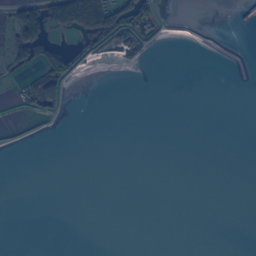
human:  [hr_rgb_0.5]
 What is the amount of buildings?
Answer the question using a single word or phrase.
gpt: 19

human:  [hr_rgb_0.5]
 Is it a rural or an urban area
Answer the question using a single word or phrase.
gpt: rural

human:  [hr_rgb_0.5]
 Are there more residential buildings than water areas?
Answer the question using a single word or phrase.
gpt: no

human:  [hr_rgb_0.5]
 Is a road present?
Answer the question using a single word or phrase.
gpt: yes

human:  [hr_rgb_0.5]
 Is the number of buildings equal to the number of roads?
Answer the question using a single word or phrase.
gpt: no

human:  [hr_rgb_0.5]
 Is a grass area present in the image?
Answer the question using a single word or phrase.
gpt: yes

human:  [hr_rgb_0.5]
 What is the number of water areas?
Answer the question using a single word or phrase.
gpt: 15

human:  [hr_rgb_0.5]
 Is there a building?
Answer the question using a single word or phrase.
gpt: yes

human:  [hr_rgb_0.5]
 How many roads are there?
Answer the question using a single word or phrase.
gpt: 89

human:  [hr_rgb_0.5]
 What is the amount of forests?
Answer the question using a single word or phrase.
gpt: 38

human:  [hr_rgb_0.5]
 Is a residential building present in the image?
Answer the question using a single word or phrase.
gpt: yes

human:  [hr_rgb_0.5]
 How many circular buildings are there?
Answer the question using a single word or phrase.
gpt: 1

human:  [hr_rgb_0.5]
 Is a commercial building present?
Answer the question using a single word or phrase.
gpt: no

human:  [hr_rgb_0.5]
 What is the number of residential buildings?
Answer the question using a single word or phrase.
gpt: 5

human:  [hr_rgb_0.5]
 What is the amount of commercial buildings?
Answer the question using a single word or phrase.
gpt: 0

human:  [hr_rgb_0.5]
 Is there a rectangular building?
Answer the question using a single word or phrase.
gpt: yes

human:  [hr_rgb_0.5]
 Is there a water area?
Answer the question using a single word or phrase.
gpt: yes

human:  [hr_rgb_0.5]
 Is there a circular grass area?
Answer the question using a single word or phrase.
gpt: no

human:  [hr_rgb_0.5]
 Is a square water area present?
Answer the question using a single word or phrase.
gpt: yes

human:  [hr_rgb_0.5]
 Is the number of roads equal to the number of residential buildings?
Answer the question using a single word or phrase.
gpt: no

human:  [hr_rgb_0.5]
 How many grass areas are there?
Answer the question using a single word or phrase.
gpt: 36

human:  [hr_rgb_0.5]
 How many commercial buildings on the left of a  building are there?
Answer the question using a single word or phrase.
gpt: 0

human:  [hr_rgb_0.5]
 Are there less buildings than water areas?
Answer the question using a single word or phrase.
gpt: no

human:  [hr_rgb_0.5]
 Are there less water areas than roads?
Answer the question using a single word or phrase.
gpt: yes

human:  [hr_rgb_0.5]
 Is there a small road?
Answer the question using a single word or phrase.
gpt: yes

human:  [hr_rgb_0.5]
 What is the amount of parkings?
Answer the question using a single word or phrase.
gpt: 5

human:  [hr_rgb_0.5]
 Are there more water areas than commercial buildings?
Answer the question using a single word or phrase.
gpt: yes

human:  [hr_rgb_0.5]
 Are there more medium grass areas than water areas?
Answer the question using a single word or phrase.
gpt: no

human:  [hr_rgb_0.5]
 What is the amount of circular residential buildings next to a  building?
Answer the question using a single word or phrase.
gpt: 0

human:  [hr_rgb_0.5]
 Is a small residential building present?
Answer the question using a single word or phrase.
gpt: yes

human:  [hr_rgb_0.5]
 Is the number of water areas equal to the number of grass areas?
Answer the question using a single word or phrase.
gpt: no

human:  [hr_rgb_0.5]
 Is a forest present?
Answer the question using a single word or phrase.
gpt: yes

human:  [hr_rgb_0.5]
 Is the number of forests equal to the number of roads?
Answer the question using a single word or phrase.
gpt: no

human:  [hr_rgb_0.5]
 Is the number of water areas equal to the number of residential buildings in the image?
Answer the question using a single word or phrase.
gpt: no

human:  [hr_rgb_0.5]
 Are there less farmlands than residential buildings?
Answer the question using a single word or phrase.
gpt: no

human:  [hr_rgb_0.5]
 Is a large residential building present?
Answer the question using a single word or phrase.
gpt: no

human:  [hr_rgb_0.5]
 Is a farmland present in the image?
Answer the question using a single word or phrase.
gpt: yes

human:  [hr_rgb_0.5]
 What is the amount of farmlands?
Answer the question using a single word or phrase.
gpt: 16

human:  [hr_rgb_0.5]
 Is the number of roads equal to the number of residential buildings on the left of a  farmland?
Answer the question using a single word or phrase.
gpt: no

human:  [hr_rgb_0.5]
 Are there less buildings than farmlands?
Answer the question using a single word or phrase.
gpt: no

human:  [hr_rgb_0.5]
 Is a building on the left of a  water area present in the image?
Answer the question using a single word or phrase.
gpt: yes

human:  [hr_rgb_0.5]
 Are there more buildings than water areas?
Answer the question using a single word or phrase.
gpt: yes

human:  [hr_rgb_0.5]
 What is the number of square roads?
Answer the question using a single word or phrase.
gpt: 0

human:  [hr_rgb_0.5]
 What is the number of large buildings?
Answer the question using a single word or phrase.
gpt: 1

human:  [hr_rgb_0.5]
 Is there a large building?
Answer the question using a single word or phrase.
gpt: yes

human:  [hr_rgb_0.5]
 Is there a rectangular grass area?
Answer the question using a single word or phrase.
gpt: yes

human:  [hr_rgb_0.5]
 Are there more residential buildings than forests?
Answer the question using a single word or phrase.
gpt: no

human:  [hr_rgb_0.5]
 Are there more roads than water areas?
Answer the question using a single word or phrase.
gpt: yes

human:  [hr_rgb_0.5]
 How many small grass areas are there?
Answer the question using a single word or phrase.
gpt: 6

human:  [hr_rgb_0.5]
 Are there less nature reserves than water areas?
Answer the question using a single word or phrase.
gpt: yes

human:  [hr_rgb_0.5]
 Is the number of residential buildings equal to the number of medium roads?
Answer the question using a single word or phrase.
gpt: no

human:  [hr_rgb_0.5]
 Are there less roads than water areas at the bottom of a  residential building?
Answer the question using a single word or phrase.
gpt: no

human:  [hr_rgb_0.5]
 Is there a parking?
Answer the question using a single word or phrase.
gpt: yes

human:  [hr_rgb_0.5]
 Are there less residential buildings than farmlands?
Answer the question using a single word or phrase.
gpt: yes

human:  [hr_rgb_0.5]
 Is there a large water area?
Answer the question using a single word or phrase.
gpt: yes

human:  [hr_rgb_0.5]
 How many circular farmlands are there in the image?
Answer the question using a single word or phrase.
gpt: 0

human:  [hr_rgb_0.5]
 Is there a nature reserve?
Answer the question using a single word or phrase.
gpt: yes

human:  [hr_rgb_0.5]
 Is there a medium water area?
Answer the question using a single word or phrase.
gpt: yes

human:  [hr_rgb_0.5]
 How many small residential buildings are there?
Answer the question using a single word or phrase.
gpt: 5

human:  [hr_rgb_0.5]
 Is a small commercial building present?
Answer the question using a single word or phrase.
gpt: no

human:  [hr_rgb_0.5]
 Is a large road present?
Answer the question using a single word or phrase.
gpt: no

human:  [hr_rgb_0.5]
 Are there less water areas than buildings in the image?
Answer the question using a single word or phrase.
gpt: yes

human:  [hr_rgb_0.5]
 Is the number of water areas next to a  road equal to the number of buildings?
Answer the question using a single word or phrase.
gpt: no

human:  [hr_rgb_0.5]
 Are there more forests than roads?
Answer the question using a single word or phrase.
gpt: no